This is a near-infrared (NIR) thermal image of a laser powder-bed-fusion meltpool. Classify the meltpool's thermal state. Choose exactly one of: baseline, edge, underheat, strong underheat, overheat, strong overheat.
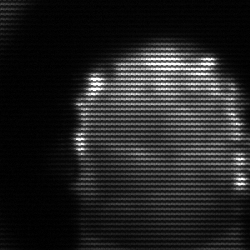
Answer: baseline